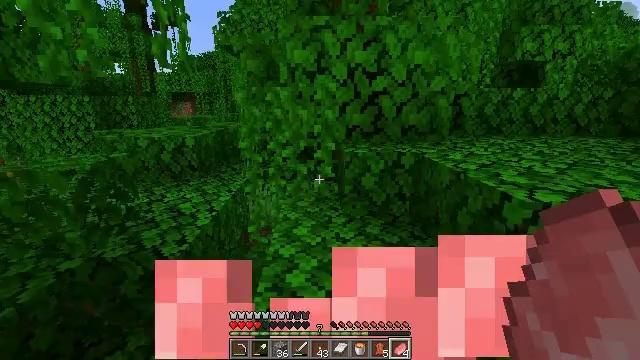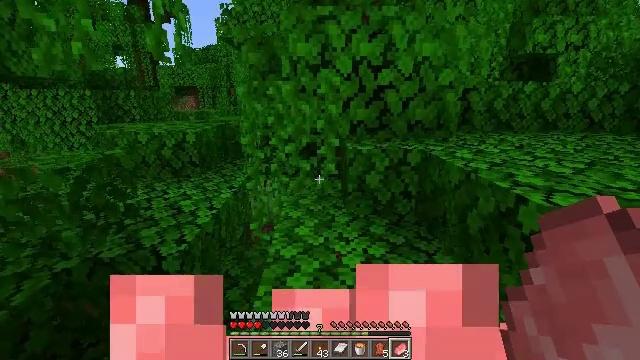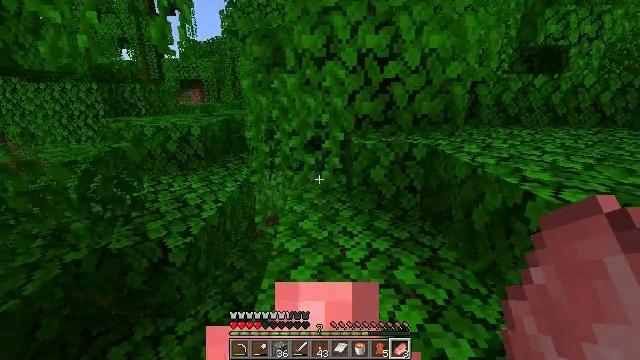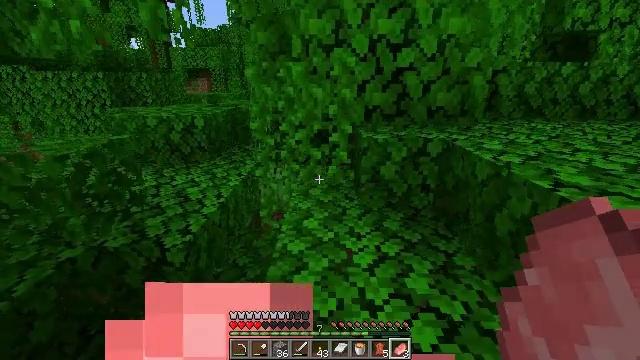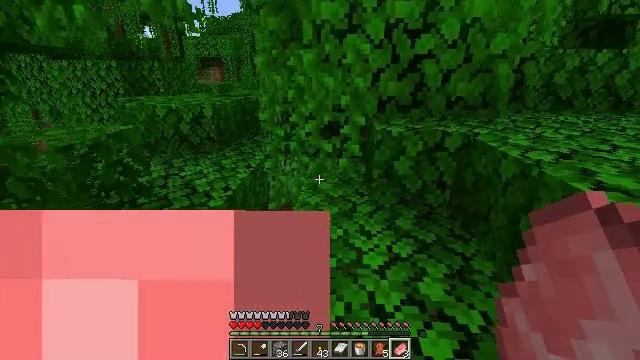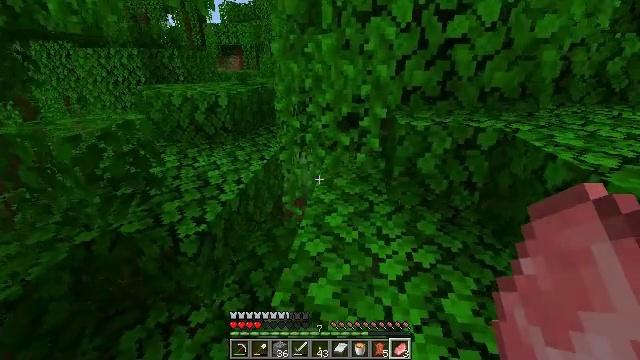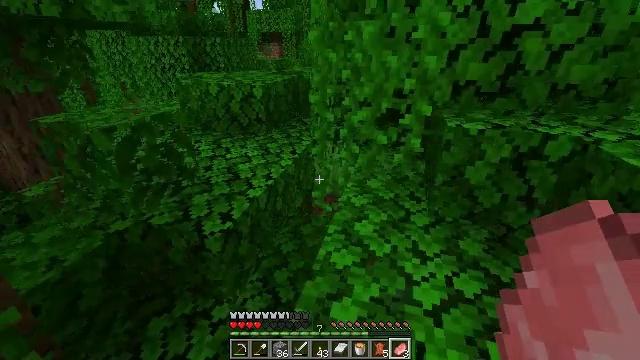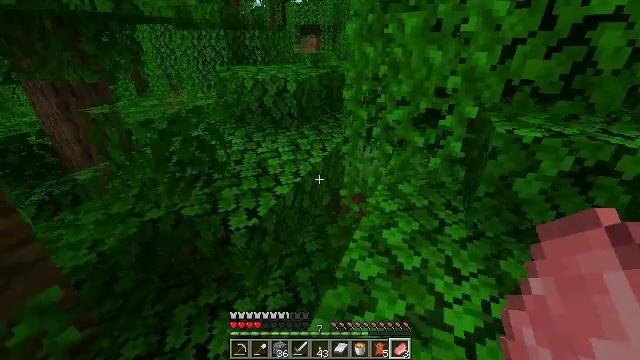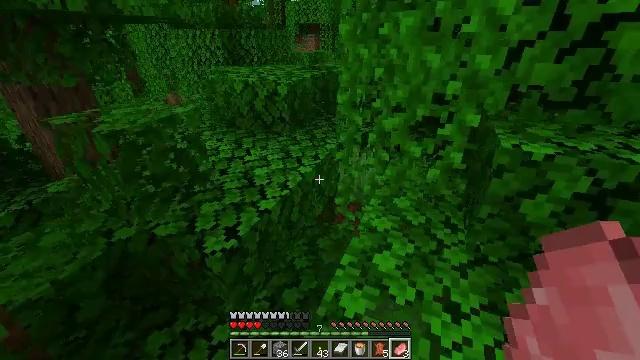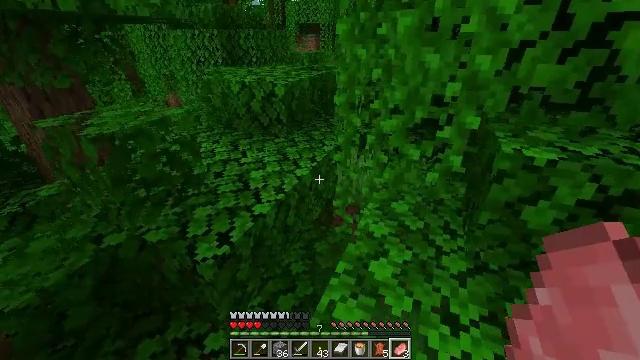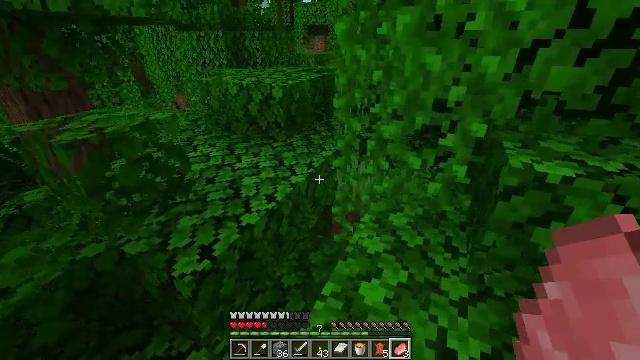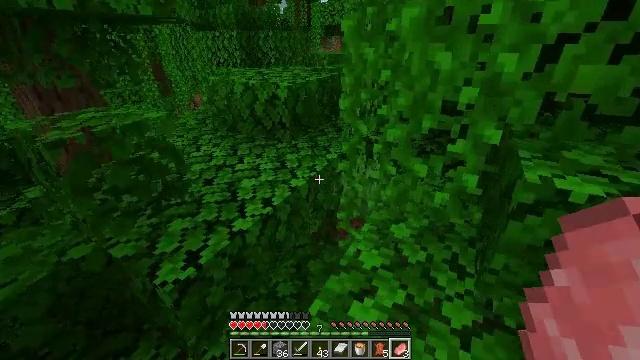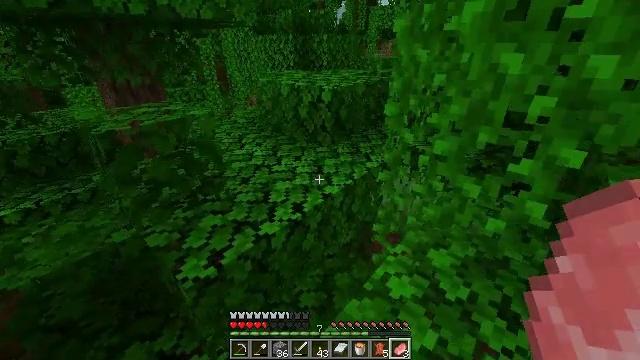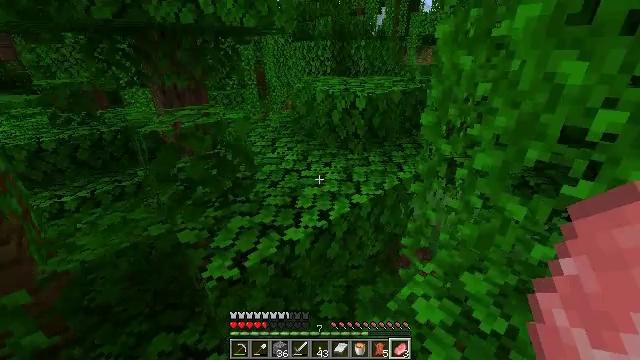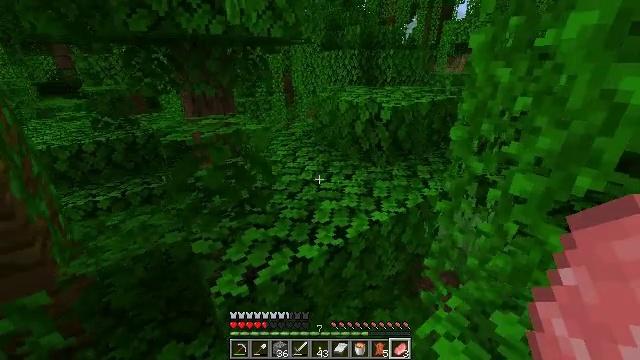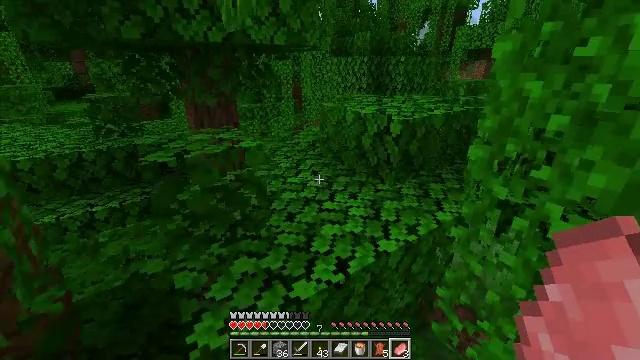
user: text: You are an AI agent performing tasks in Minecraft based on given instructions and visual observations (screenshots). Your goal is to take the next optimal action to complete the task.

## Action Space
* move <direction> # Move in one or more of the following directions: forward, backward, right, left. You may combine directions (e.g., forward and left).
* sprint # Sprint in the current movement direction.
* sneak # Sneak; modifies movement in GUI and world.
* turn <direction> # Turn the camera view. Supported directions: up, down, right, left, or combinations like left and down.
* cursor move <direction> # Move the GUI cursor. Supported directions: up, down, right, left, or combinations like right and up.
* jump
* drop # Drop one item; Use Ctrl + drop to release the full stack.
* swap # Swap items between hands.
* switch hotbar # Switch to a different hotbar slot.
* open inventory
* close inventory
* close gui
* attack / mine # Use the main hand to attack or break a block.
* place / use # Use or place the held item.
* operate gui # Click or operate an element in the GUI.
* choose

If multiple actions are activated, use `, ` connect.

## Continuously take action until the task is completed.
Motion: motion action
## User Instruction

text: Harvest the cocoa pods from the jungle tree.
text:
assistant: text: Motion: move forward, turn down, use / place
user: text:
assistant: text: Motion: move forward, turn left and down, use / place
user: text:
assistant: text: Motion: move forward, turn left and down, use / place
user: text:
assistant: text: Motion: move forward, turn left and down, use / place
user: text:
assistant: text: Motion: move forward, turn left and down, use / place
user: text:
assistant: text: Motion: move forward, turn left and down, use / place
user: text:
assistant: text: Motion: move forward and move right, turn left and down, use / place
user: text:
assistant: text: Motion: move forward and move right, use / place
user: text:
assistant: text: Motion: move forward and move right
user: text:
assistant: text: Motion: move forward and move right, turn left
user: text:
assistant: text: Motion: move forward and move right, turn left
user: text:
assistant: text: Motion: move forward, turn left
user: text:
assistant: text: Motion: move forward, turn left and up
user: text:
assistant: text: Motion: move forward, turn left and up
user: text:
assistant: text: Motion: move forward, turn left and up
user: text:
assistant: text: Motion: move forward
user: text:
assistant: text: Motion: move forward
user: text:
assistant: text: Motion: move forward, jump
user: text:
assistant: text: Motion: move forward, jump
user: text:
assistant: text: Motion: move forward, jump
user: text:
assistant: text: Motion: move forward, turn right, jump
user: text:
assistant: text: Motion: move forward, turn right, jump
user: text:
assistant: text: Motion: move forward, turn right, jump
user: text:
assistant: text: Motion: move forward, turn right
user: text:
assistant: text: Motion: move forward, turn right
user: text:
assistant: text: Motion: move forward, turn right
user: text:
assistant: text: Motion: move forward
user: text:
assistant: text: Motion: move forward
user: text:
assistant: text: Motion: move forward
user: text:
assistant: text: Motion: move forward